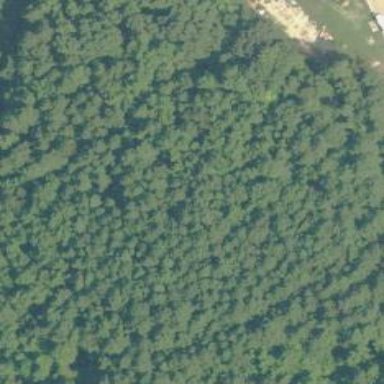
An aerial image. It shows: Mixed woodland area with variety of leaf types and cycles.